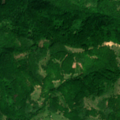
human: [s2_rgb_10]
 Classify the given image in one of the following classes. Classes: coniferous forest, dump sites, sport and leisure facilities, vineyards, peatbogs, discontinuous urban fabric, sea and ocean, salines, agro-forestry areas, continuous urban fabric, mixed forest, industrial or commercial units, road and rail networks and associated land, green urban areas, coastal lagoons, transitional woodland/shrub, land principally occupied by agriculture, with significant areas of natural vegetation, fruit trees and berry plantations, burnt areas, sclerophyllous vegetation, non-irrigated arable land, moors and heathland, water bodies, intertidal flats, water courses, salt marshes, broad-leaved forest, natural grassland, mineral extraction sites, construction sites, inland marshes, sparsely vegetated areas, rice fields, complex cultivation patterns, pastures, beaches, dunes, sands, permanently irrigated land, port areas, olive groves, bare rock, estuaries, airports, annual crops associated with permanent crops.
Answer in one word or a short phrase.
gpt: pastures, land principally occupied by agriculture, with significant areas of natural vegetation, broad-leaved forest, natural grassland